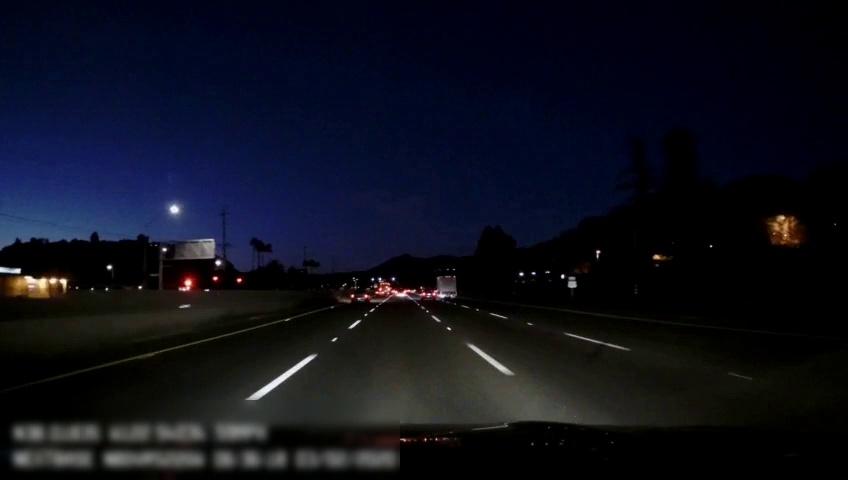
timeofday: Night
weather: Other
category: Drivable Space
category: Vehicles | Car
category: Vehicles | Car
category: Vehicles | Car
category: Vehicles | Truck
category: Vehicles | Car
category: Lanes | Alternate Lane
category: Lanes | Current Lane
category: Lanes | Current Lane
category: Lanes | Alternate Lane
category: Lanes | Alternate Lane